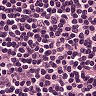
Metastatic tissue present: no